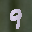
Label: 9